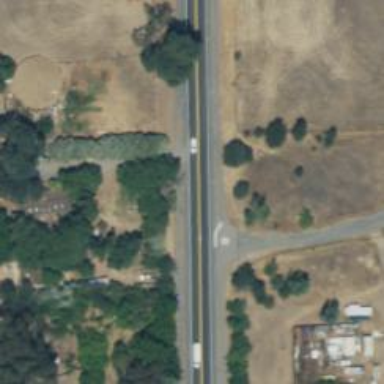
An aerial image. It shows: Asphalt road designated as trunk highway.